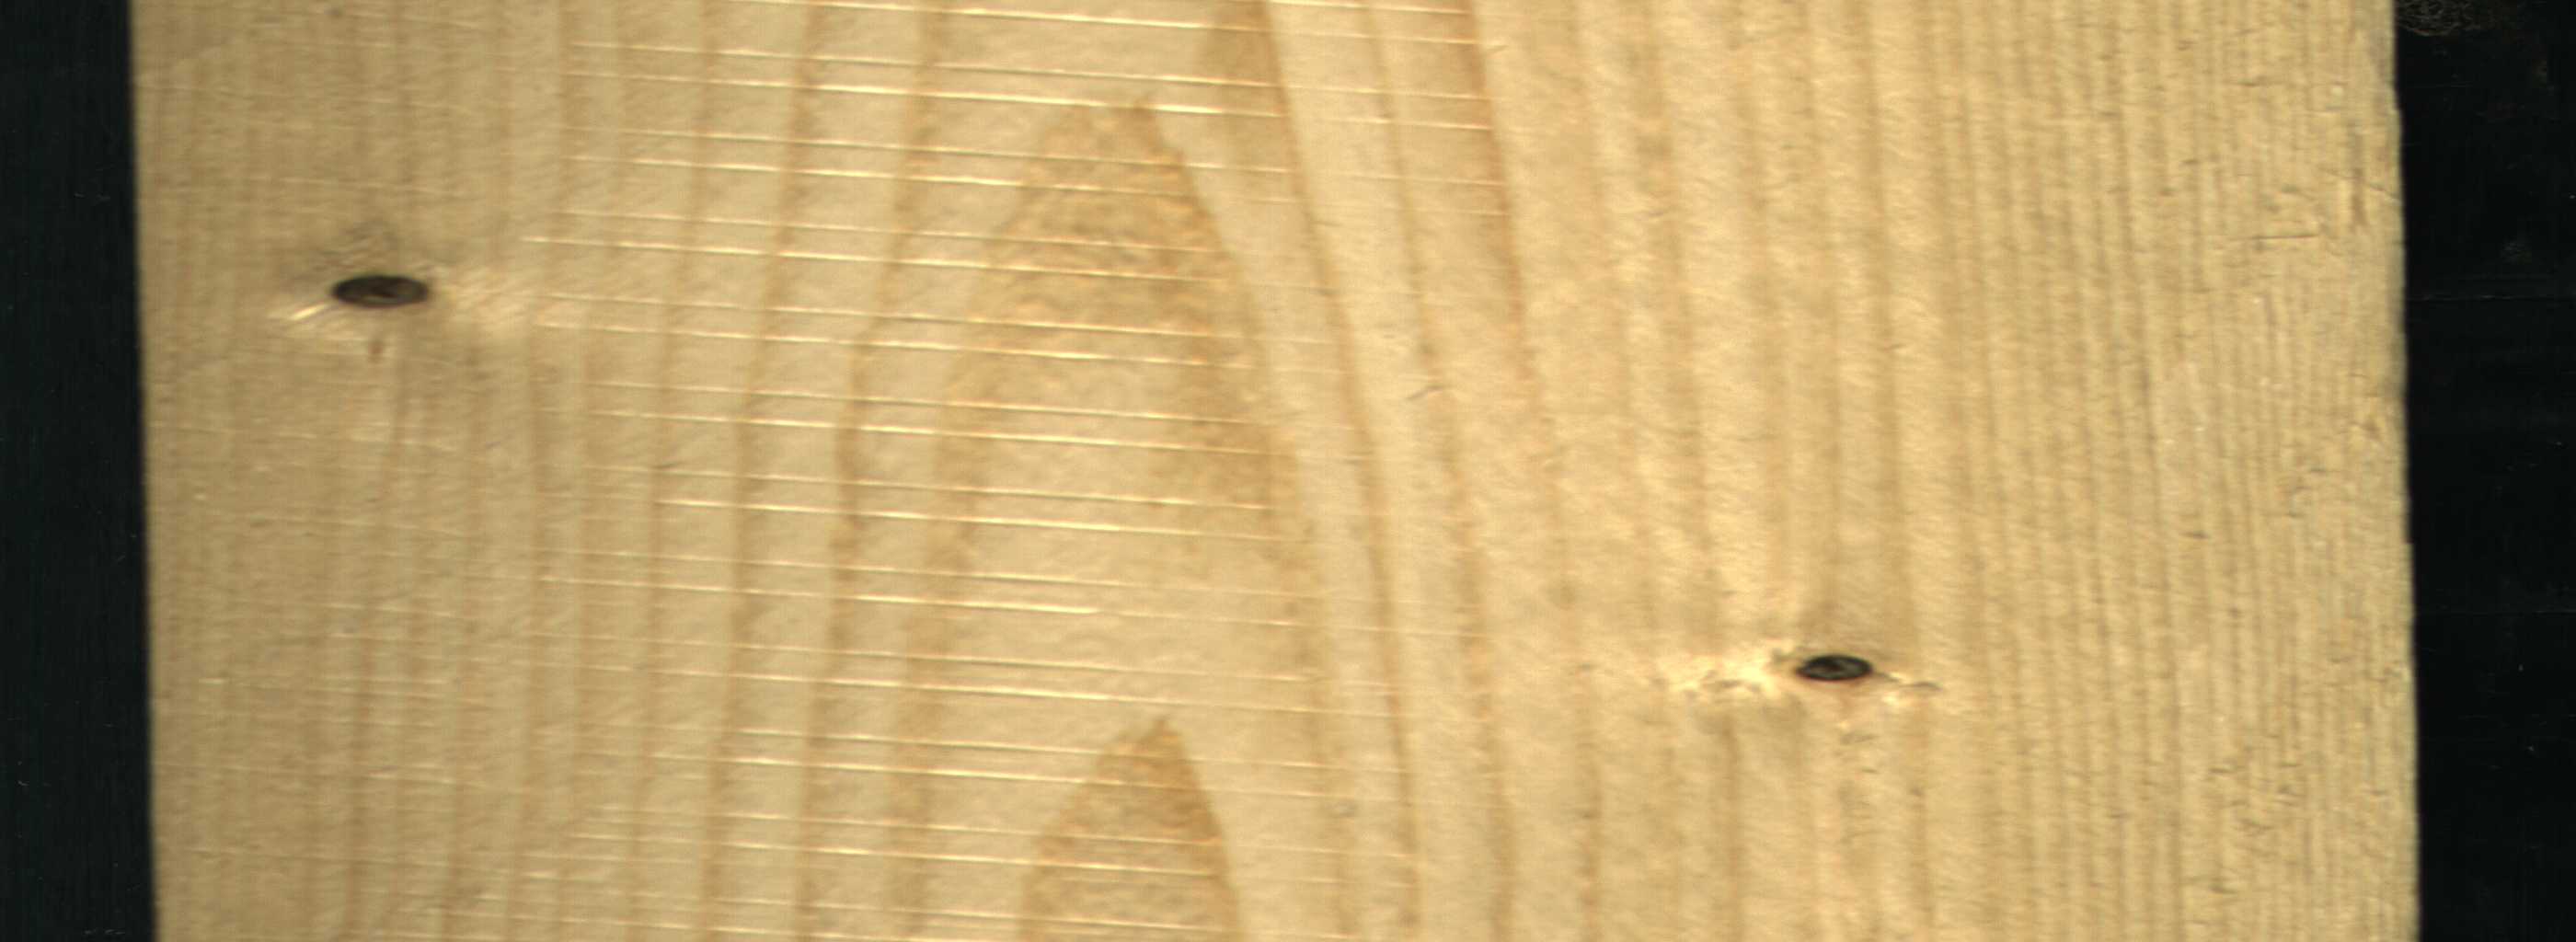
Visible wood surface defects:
Dead_Knot
Dead_Knot